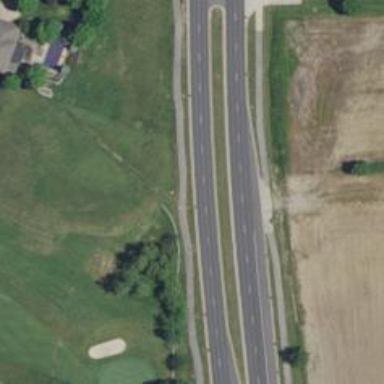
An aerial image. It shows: Tertiary road.